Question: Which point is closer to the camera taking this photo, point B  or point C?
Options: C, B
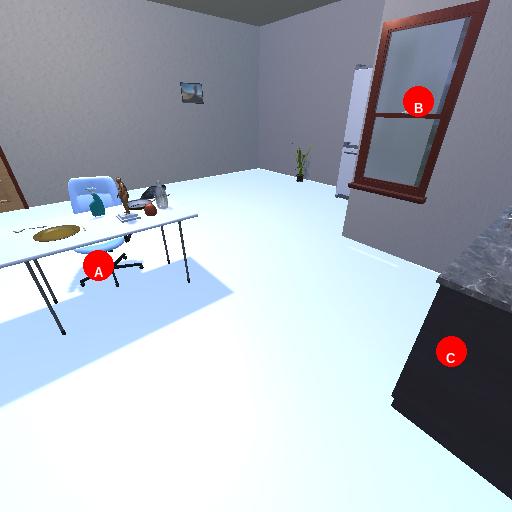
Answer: C